You are looking at a signal-to-image encoding: consecutive vibration samples arranged as the rows of a grayscale square. Determine the bearing's health state. Answer with exactly one of: normal, inner_race, outer_race, ball.
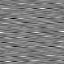
Answer: inner_race